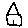
Label: house